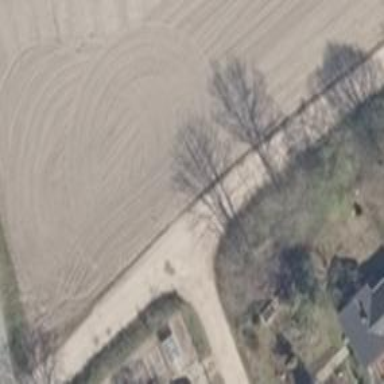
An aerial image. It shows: Compacted track road with grade3 tracktype.